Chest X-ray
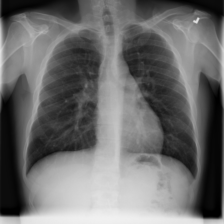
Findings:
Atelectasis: negative
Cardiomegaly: negative
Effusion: negative
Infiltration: positive
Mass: negative
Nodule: negative
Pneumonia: negative
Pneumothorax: negative
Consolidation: negative
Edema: negative
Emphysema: negative
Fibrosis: negative
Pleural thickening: negative
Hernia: negative